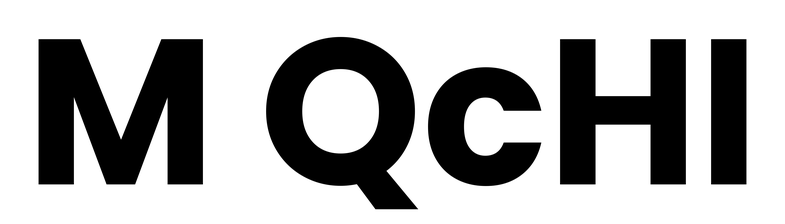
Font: Poppins-Bold